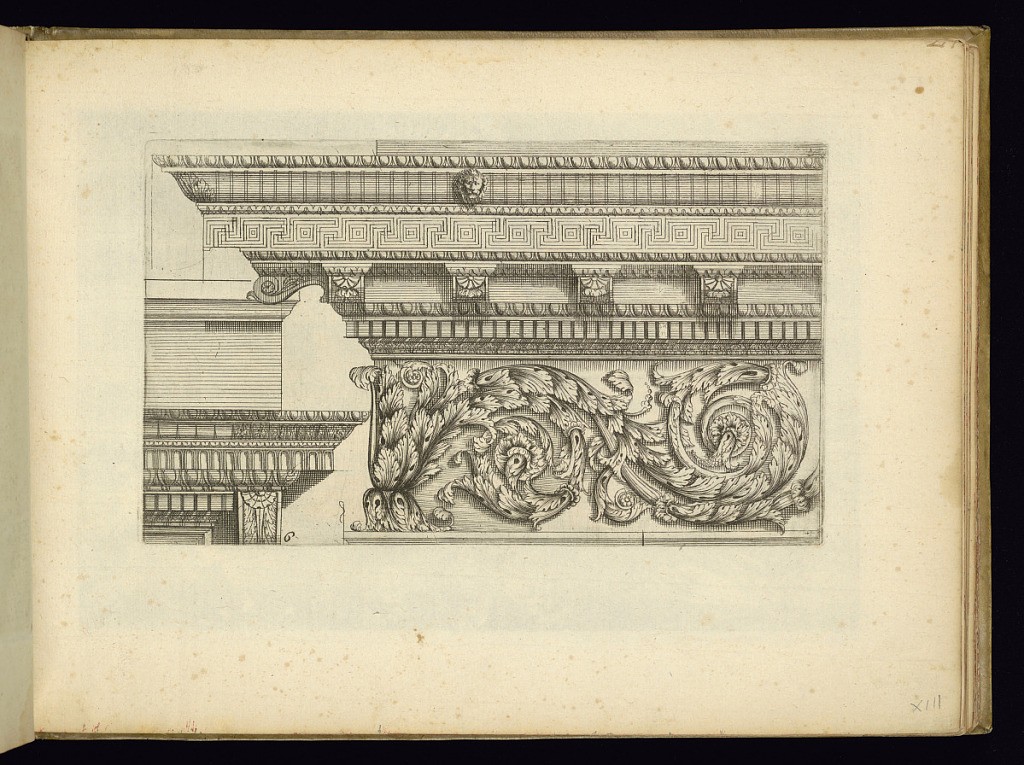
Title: Entablature Designs
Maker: Jean Le Pautre, French, 1618–1682
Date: mid- 17th–early 18th century
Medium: Etching on laid paper
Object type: Print
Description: Two entablature designs (including a section of an overdoor) with ornately carved moldings, friezes, and cornices with egg, fluting, scrolling acanthus leaves, lamb's tongue, and meander (Greek key) patterns and motifs.